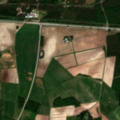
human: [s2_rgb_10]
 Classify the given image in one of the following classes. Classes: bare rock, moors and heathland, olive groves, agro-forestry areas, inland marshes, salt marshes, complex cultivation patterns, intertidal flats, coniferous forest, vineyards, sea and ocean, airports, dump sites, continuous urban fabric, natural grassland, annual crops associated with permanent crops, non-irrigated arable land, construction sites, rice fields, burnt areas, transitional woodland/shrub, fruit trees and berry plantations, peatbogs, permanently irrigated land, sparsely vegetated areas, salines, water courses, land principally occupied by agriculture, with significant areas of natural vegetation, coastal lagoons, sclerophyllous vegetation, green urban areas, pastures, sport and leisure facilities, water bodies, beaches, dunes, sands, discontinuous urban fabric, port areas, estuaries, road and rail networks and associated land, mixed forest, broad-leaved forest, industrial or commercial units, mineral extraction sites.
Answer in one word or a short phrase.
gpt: non-irrigated arable land, coniferous forest, transitional woodland/shrub